Question: I am trying to figure out how to set the color for the headings in my 'PreferenceFragment' which uses the new 'AppCompat' theme. An screenshot of my settings 'Fragment', which 'extends' 'PreferenceFragment', is shown below:

I can set the color of the 'ActionBar' by using the 'colorPrimary' attribute, and the colors of the primary and secondary text by using 'android:textColor' and 'android:textColorSecondary' attributes, respectively. However, I cannot figure out how to set the color of the headings - any help would be appreciated.
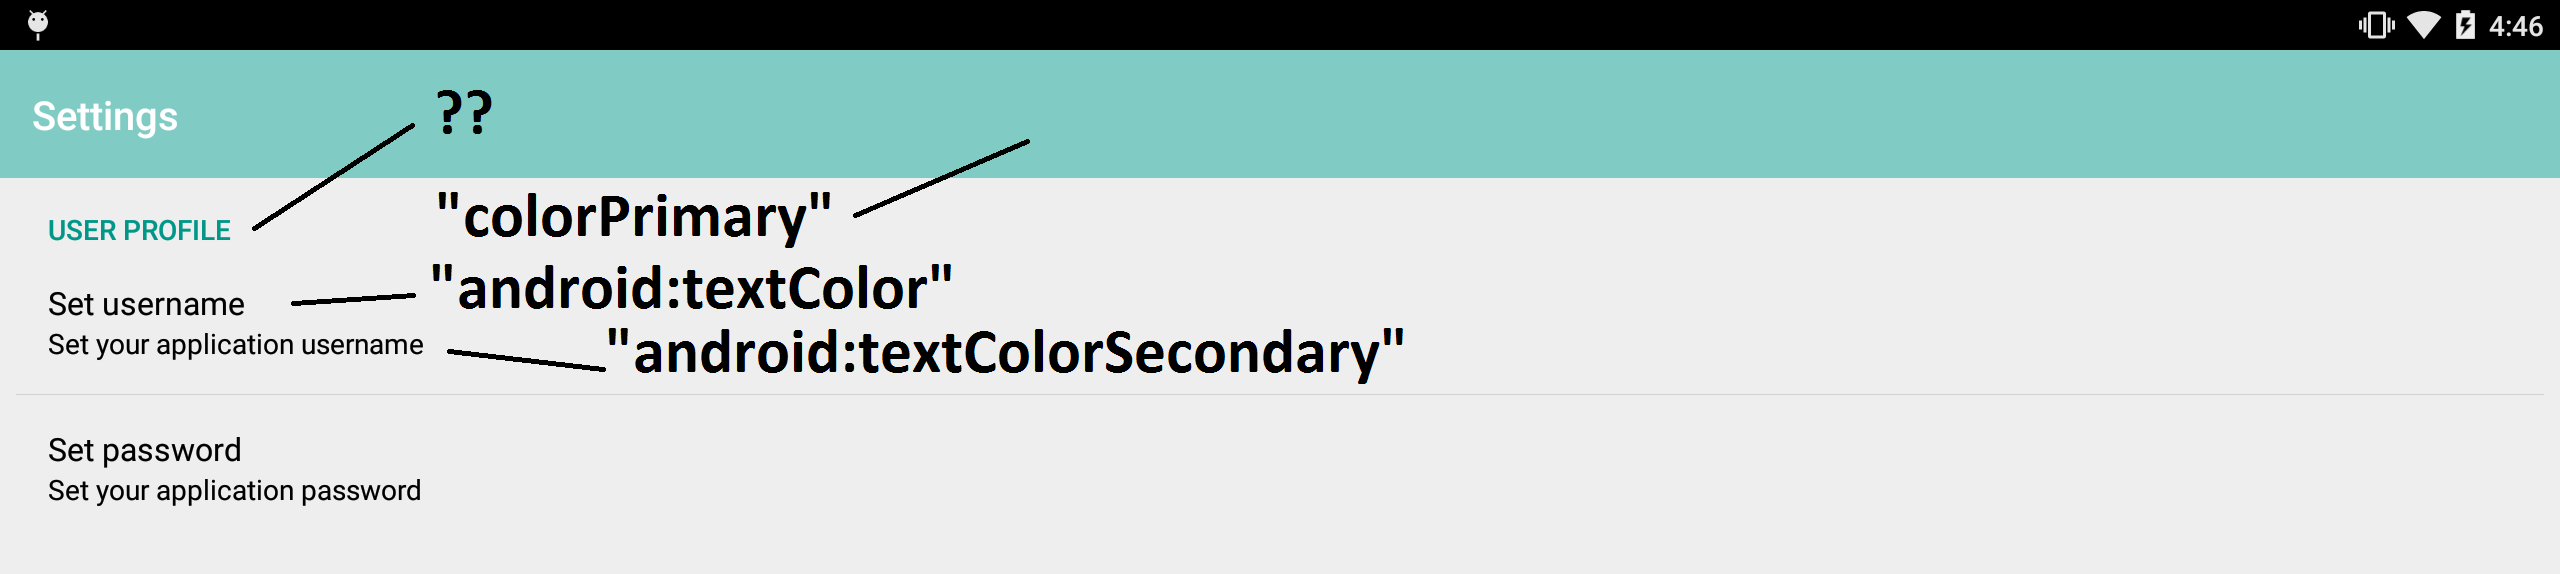
Answer: After a lot of searching, I finally figured out that the headings in a 'PreferenceFragment' can be changed by using the 'colorAccent' attribute. Also, since it is an AppCompat theme, Android needs to be removed from the namespace:
'''
<item name="colorAccent">@color/blue_grey_500</item>
'''